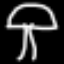
Label: mushroom